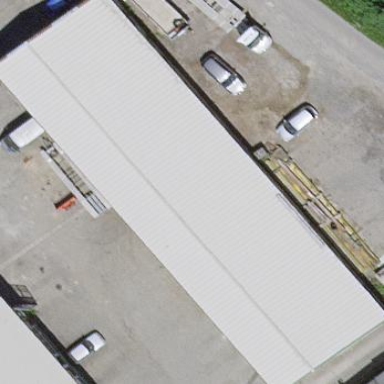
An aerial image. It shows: Industrial building.